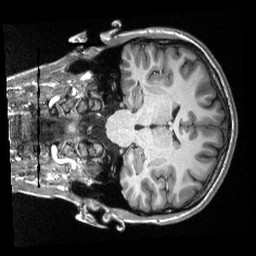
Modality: T1w
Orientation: coronal
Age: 19
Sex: female
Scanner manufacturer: siemens
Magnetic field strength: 3 T
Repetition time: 2.3 s
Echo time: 0.00308 s